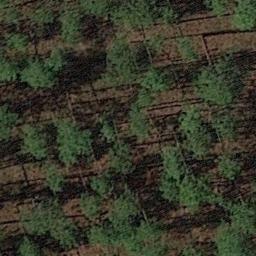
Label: forest